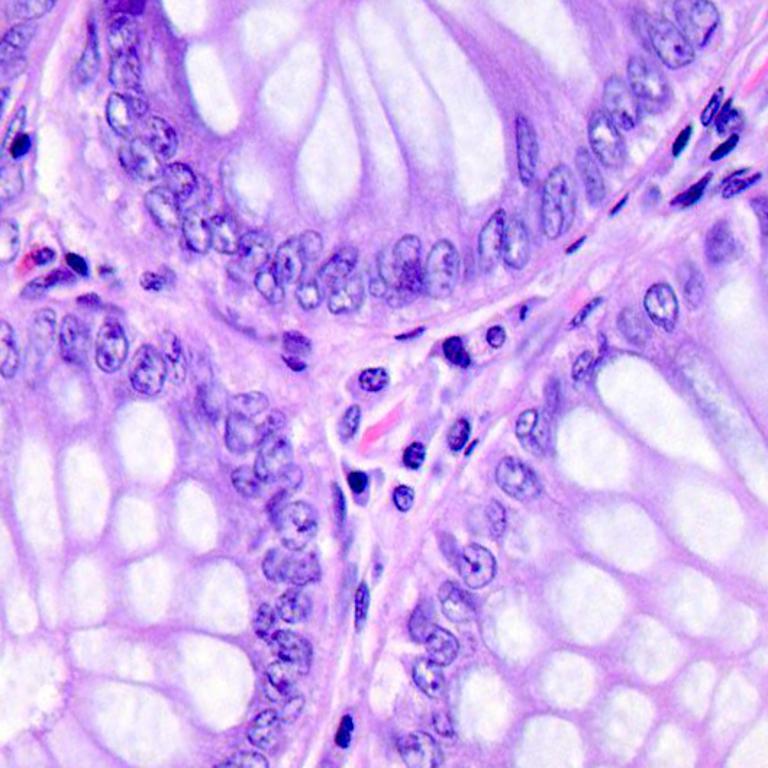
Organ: colon
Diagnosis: benign